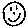
Label: smiley face